Interaction volume radius: 10 \u00c5
Interaction volume height: 15 \u00c5
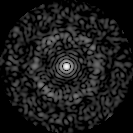
Disorder parameter: 0.8177